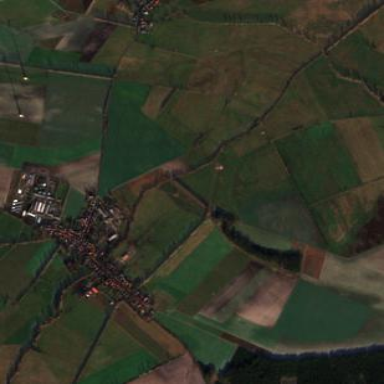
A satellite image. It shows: Picturesque farmland scene.